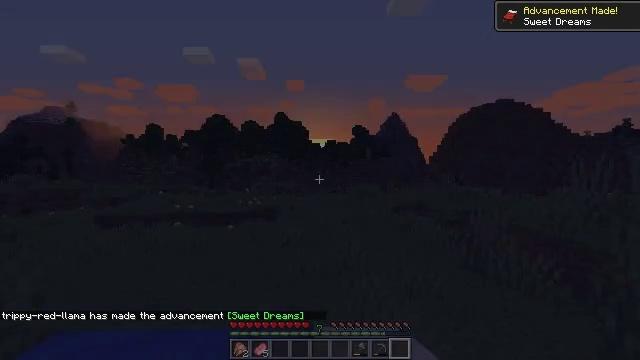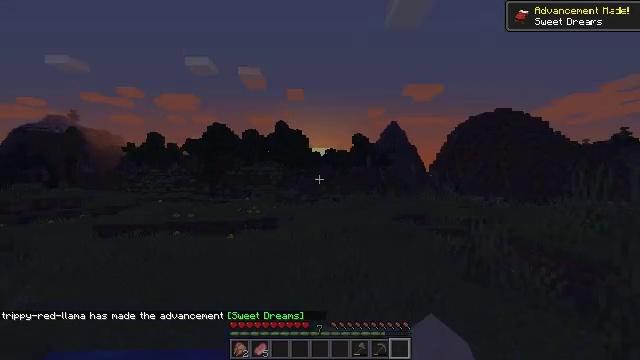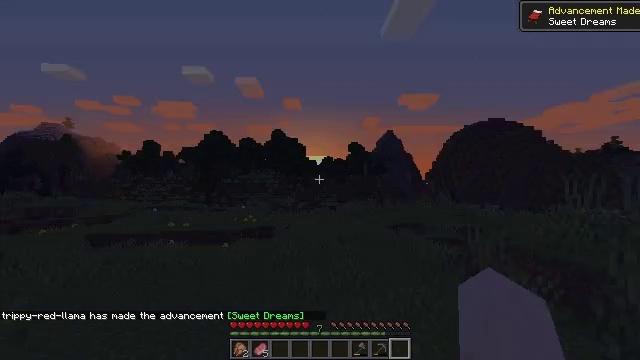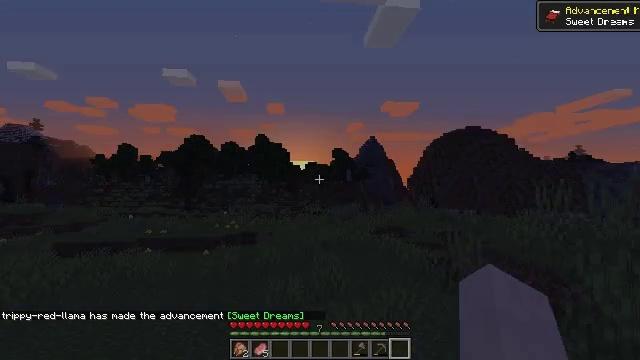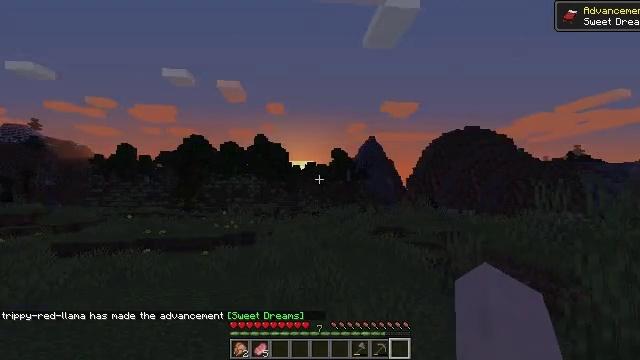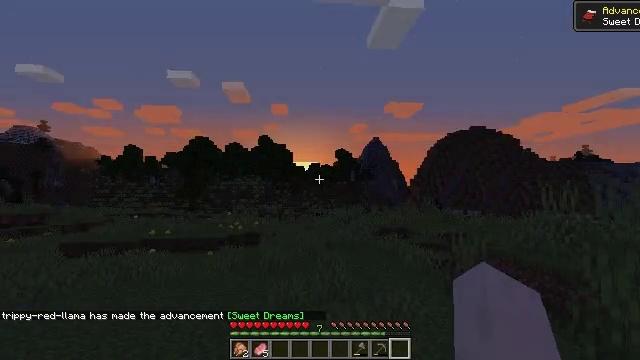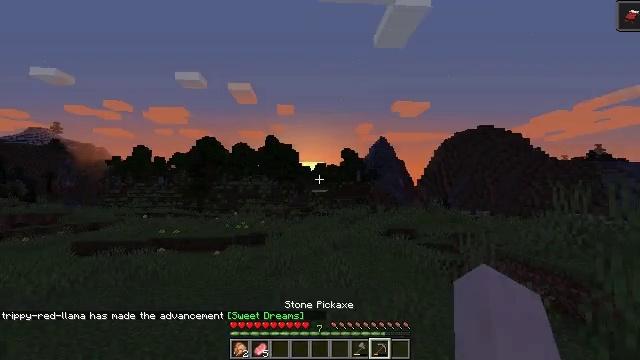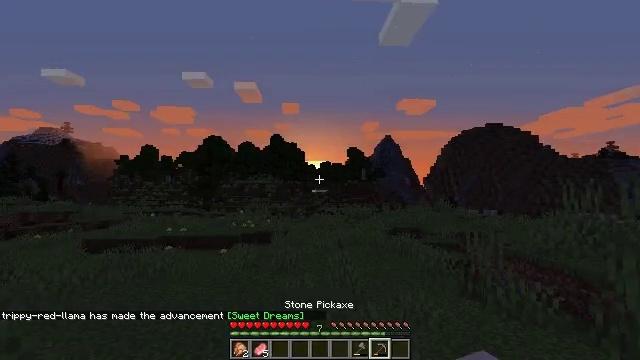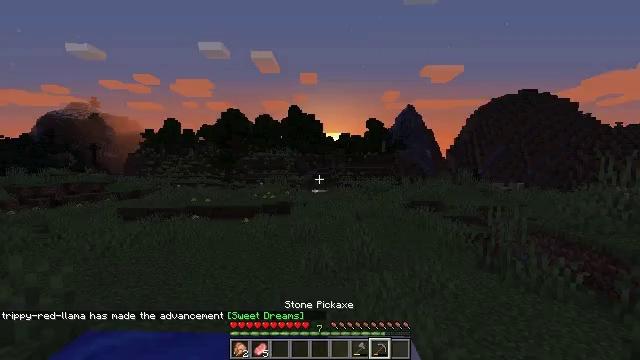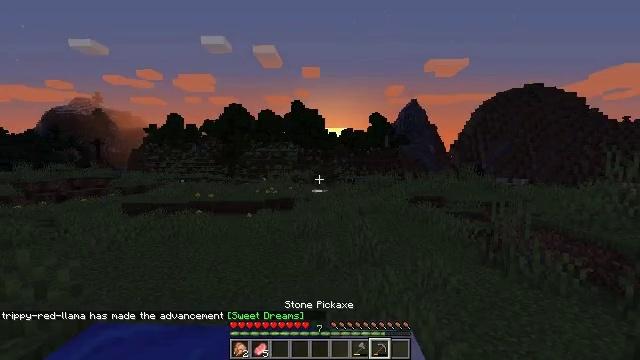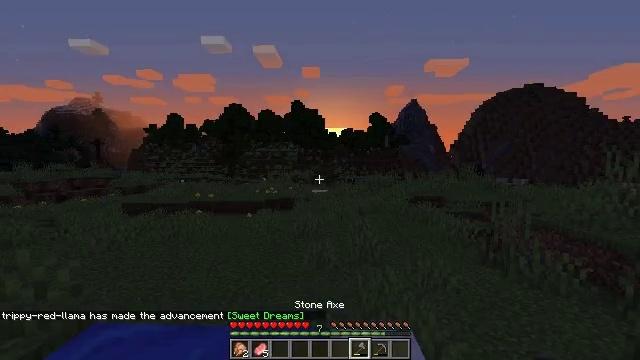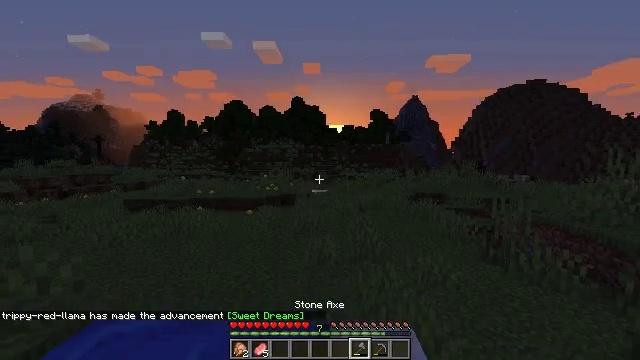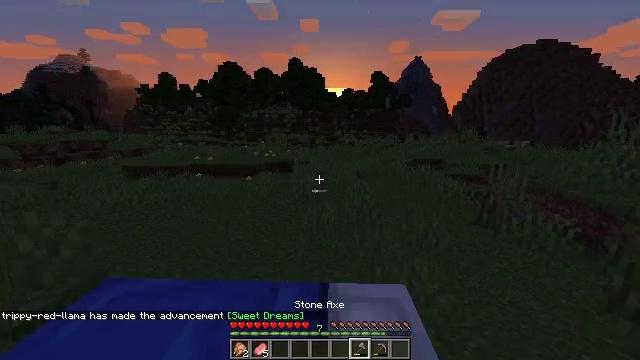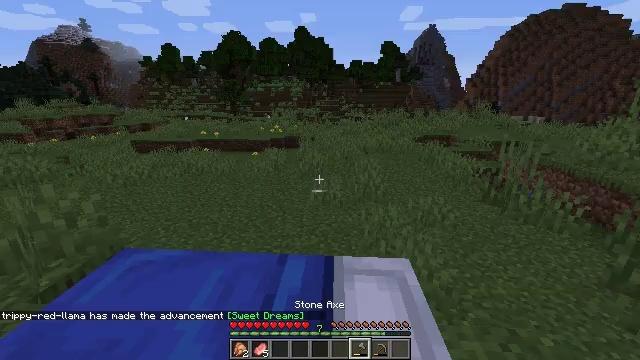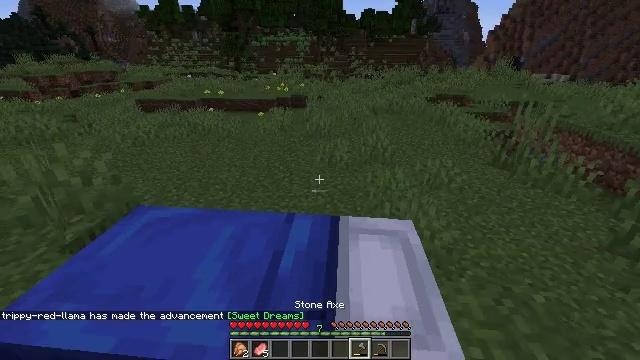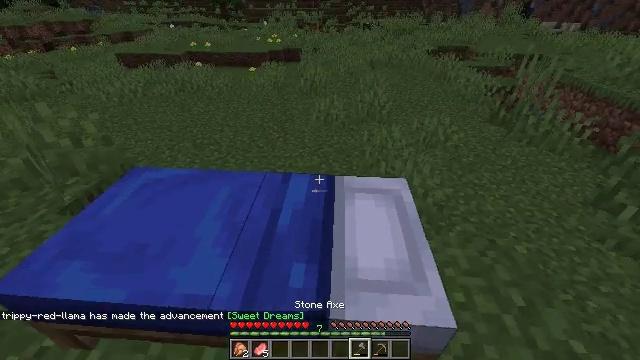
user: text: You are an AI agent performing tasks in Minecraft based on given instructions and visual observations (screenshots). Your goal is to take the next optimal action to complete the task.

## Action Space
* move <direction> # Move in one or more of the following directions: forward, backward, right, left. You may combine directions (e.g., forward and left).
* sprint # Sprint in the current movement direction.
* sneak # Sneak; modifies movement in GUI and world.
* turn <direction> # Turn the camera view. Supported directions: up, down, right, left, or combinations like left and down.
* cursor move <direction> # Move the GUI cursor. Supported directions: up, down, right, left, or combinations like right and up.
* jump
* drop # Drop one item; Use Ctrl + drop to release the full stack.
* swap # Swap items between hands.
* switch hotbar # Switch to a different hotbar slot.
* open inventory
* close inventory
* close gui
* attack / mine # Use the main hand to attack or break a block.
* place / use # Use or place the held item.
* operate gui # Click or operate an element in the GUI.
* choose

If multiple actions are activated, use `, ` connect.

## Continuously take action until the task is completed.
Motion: motion action
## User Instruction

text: Remove the blue bed from its location.
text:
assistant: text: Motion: turn up
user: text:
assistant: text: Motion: turn up
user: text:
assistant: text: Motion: turn right and up
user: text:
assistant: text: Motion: no_op
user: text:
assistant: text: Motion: no_op
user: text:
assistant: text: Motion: turn left
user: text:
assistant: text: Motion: turn left
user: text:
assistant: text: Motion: turn left and down
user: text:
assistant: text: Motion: turn down
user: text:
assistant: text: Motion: no_op
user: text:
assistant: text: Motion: no_op
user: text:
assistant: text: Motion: turn down
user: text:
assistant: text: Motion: turn left and down
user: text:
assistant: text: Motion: turn left and down
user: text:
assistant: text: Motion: turn right and down
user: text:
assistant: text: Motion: turn left and down
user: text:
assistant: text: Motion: turn left, attack / mine
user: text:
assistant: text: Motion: turn left, attack / mine
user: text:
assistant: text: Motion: turn left, attack / mine
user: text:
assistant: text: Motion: attack / mine
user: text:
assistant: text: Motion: attack / mine
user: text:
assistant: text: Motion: attack / mine
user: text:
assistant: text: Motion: attack / mine
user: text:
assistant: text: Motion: attack / mine
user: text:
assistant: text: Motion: attack / mine
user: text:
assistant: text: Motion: attack / mine
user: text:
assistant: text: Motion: attack / mine
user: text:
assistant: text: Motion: attack / mine
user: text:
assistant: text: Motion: attack / mine
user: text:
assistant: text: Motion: no_op